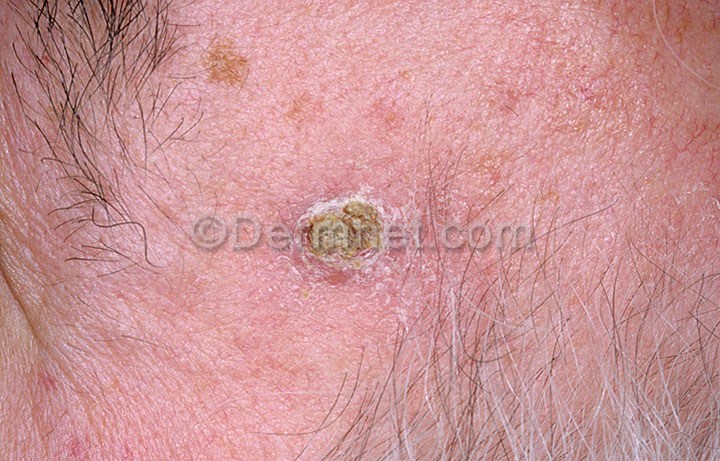
Disease: Actinic Keratosis Basal Cell Carcinoma and other Malignant Lesions